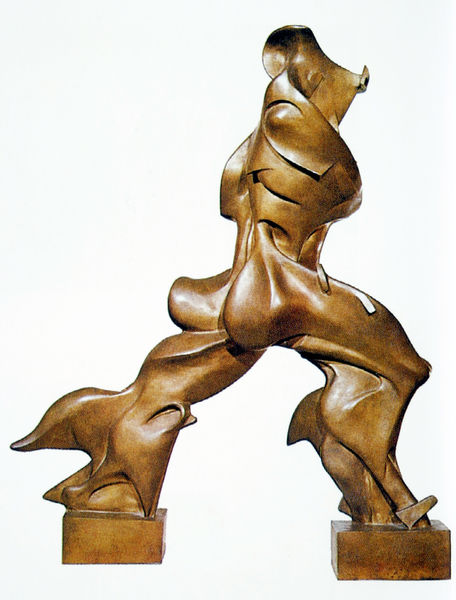
Titel: Forme uniche della continuità nello spazio, Urformen der Bewegung im Raum
Künstler: Umberto Boccioni
Standort: Mailand
Institution: Privatbesitz
Schlagwörter: kopf, körper, mann, schatten, weiß, gelb, kubistisch, bewegung, braun, brust, busen, frau, hintergrund, holz, licht, profil, rücken, zeichnung, augen, gesicht, mensch, sockel, stein, wind, gehen, figur, gewand, gold, stehend, rund, skulptur, statue, ton, beine, bein, füße, gesäß, hintern, wellen, italien, moderne, laufen, abstrakt, modern, formen, wehen, muskeln, metall, läufer, bronze, plastik, poliert, knie, schenkel, oberkörper, foto, fotografie, photographie, kurven, futurismus, gang, eckig, dali, pobacken, torso, form, dynamik, schritt, gedreht, schnitzerei, photo, farbfoto, picasso, muskel, krieger, gehend, schreiten, fließend, olympia, hermes, block, drehung, modernismus, objekt, geschwindigkeit, schnelligkeit, geschnitzt, moderne kunst, rumpf, figut, fortschritt, zackig, sehnen, wehend, boccioni, umberto, livht, abstrakte kunst, objektkunst, ausschreiten, umberto boccioni, urfromen der bewegung im raum, voran, po